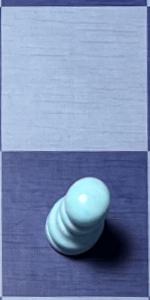
Label: Pawn_White